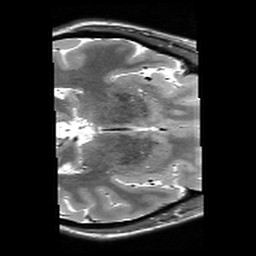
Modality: T2w
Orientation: axial
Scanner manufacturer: siemens
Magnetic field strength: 3 T
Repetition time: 9.86 s
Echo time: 0.05 s